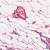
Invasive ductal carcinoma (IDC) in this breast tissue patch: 1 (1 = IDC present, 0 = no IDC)